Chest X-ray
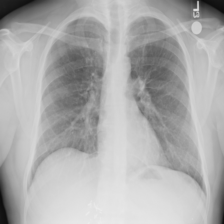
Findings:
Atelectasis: negative
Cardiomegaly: negative
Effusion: negative
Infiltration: negative
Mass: negative
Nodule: negative
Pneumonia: negative
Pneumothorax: negative
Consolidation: negative
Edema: negative
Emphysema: negative
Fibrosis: negative
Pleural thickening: negative
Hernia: negative